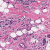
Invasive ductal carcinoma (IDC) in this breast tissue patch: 0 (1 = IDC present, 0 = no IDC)